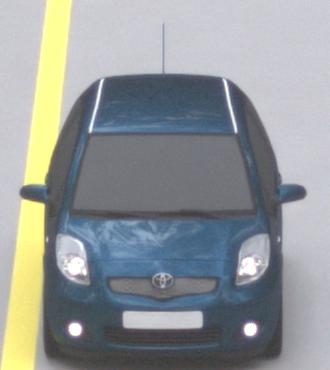
Make: Toyota
Model: Yaris 1.0
Detailed model: Yaris (XP13)
Model produced from: 2011/10
Model produced until: 2014/08
Doors: 3
Color: blue
Road condition: dry road
Daytime: sunrise or sunset
Contrast: medium contrast